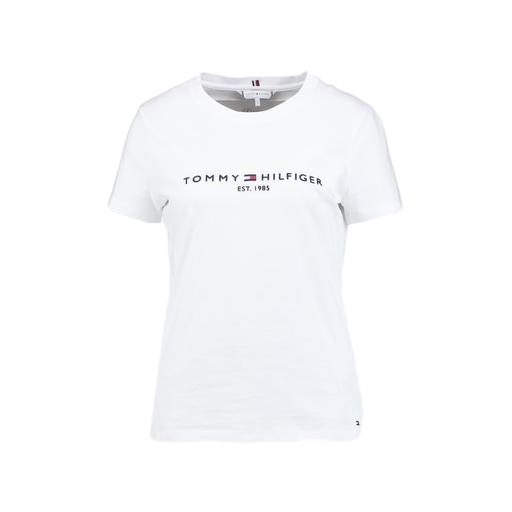
th shirt, white logo t-shirt, white logo-print t-shirt, white background